Interaction volume radius: 5 \u00c5
Interaction volume height: 35 \u00c5
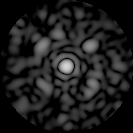
Disorder parameter: 0.733